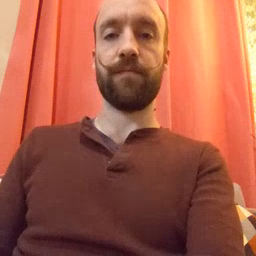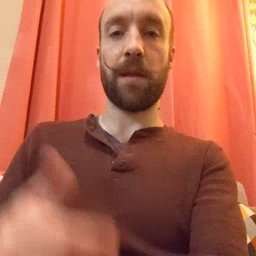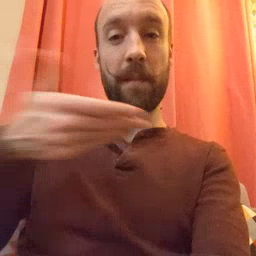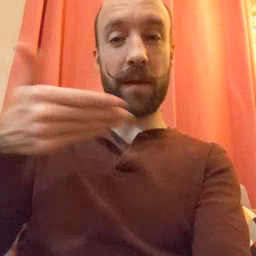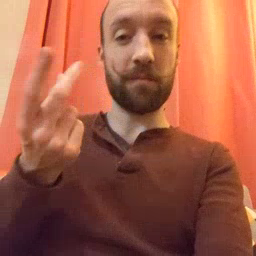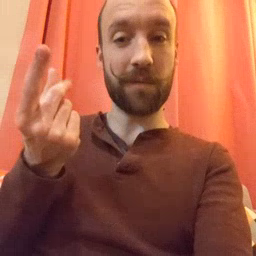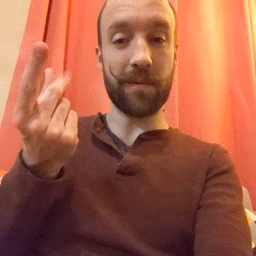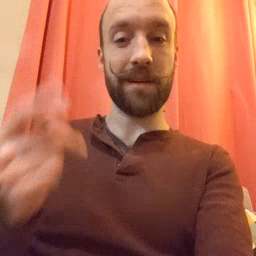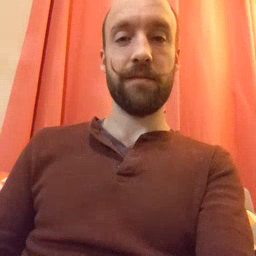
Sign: puppy